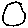
Label: moon